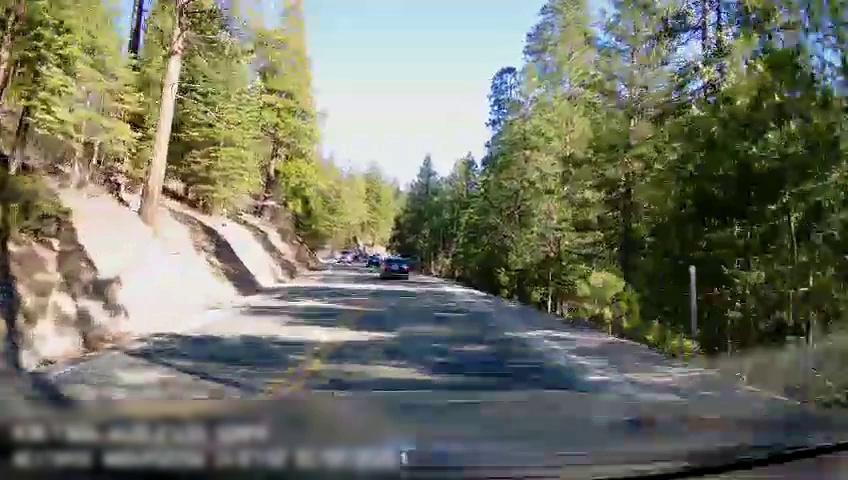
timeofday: Day
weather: Sunny
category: Drivable Space
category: Vehicles | Car
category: Vehicles | SUV
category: Vehicles | Car
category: Lanes | Opposite Lane
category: Lanes | Opposite Lane
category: Lanes | Current Lane
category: Lanes | Current Lane